Question: - - - -
-

- -
'''
blah.ApplicationRoute = Ember.Route.extend({
// setupController runs If a route handler's context changes
setupController: function () {
this.controllerFor('meta_property').set('model', blah.MetaProperty.find('meta_property'));
this.controllerFor('header').set('model', blah.User.find("user"));
}
'''
'''
blah.CowRoute = blah.Route.extend({
model: function (params) {
//this.controllerFor('meta_property').set('model', blah.MetaProperty.find('meta_property'));
//this.controllerFor('header').set('model', blah.User.find("user"));
return blah.Cow.find('cow', params);
//return Ember.RSVP.resolve(blah.Cow.find('cow', params));
}
'''
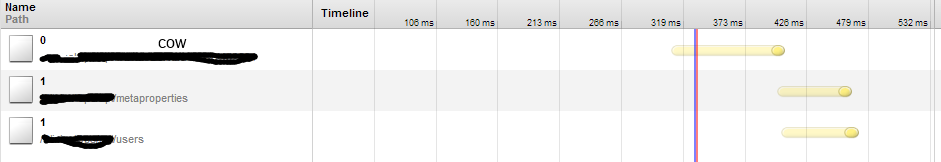
Answer: I guess Ember tries to 'execute all model hooks of all Routes available af first'. It waits for the model hooks to finish 'before executing all setupController hooks'.
Let's have a look at the interface of setupController:
'''
setupController: function(controller, model) {
...
}
'''
Ember is passing the model it retrieved via the model hook into the setupController hook. This is why it has to wait.
I guess this is because, you might call 'controllerFor(name)' inside setupController and Ember wants all models "to be in place".
This answer is just a guess from my side, but it seems to make sense to me. At least it should be in the right direction :-)